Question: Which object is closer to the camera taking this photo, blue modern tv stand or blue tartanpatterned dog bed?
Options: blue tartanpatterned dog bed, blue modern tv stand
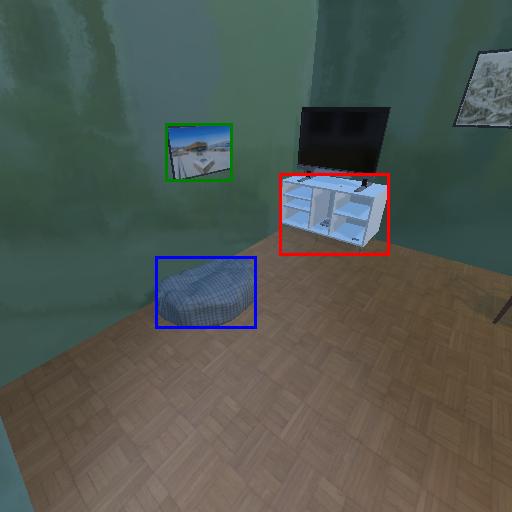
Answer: blue tartanpatterned dog bed